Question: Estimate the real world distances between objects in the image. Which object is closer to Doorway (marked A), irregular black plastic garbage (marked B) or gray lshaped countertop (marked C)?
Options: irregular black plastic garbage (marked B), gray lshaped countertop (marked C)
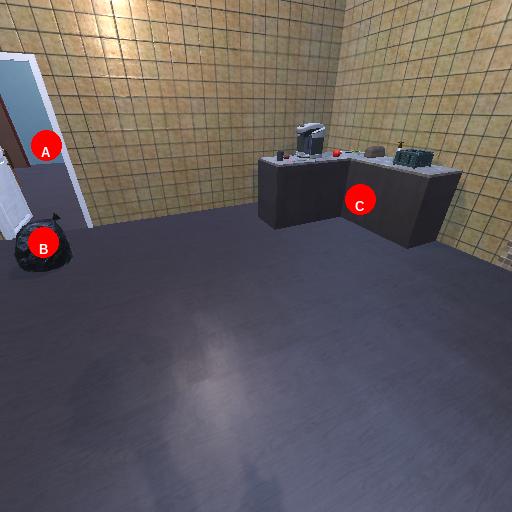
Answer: irregular black plastic garbage (marked B)